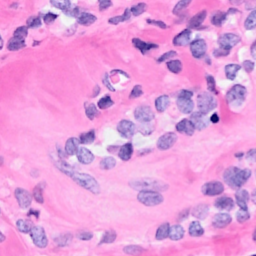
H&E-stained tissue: Breast